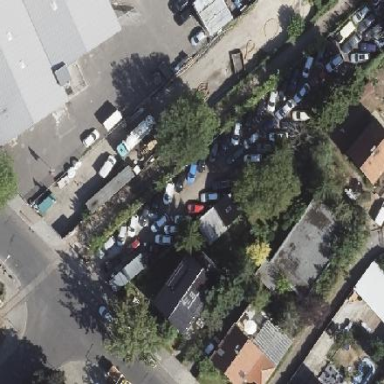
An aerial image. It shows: Car shop.